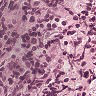
Metastatic tissue present: no